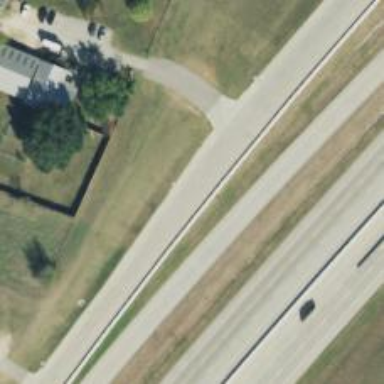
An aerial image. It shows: Asphalt tertiary road with frontage road.